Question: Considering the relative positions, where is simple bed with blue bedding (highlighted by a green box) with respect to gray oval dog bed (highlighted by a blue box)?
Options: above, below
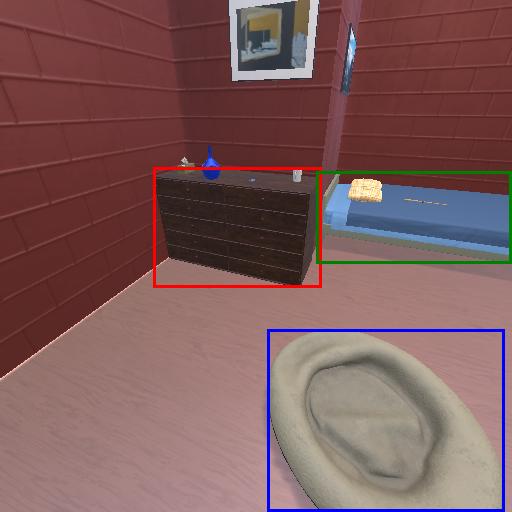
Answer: above